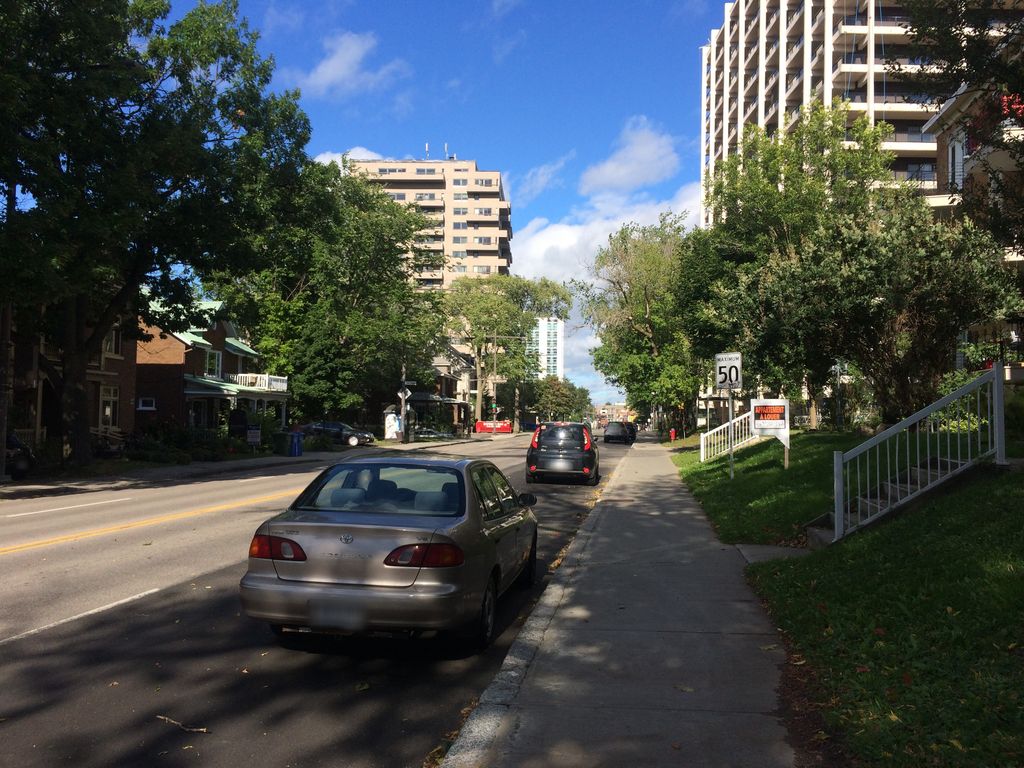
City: quebec_city